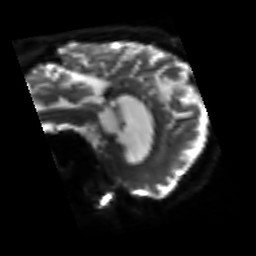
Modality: sbref
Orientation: sagittal
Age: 51
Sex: female
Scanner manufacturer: siemens
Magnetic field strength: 3 T
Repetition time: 3.2 s
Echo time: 0.081 s